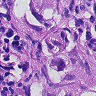
Metastatic tissue present: yes